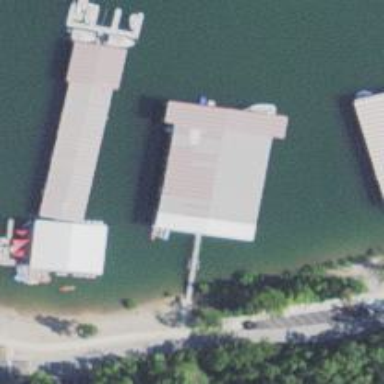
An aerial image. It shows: Man-made pier.